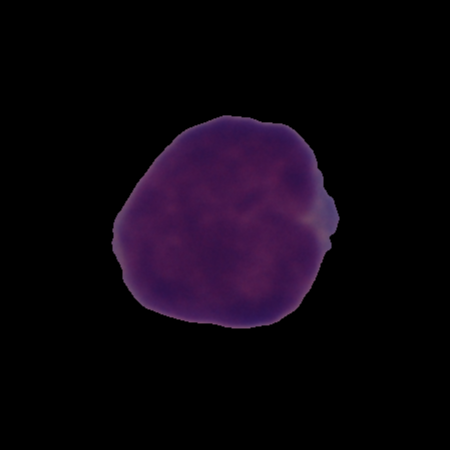
Label: cancer